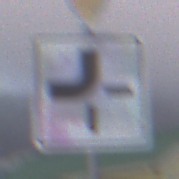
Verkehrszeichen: VerlaufVorfahrtsstrasse2
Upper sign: VorfahrtGewaehren
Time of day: SunriseSunset
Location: Outdoor (Beach)
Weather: Overcast
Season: NotSpecified
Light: Natural